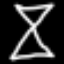
Label: hourglass